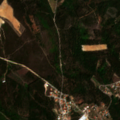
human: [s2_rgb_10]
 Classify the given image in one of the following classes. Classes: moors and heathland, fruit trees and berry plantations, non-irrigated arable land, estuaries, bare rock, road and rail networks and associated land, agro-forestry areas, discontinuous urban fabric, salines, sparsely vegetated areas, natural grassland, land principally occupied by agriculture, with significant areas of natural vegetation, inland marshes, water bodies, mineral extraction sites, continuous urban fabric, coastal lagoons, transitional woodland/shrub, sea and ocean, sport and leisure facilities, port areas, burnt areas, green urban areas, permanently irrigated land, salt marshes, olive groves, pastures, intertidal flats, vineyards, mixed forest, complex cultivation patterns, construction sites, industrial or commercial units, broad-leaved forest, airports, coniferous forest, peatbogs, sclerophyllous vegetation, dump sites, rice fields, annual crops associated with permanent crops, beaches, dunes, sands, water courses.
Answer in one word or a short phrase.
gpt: discontinuous urban fabric, mixed forest, moors and heathland, transitional woodland/shrub